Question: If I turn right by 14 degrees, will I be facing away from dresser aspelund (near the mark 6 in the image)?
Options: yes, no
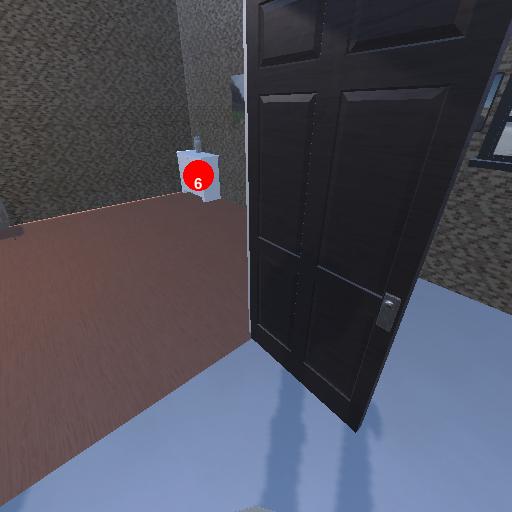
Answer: yes